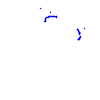
Particle: proton